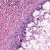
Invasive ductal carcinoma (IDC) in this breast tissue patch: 0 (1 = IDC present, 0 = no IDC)